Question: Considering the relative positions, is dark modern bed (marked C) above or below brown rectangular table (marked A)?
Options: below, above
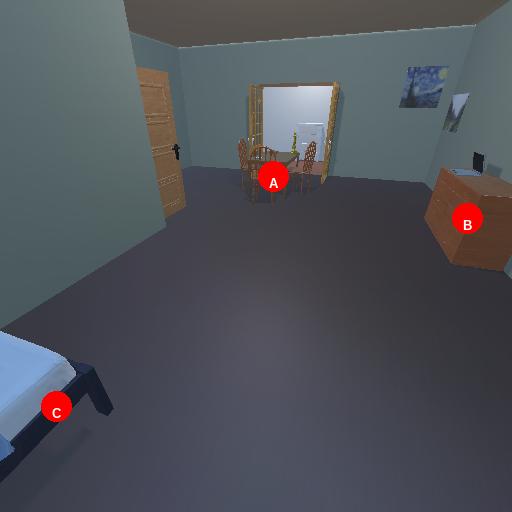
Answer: below